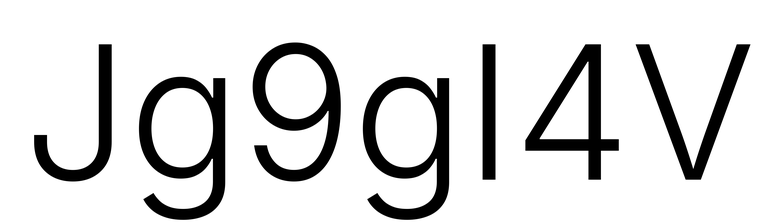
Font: Inter_Light